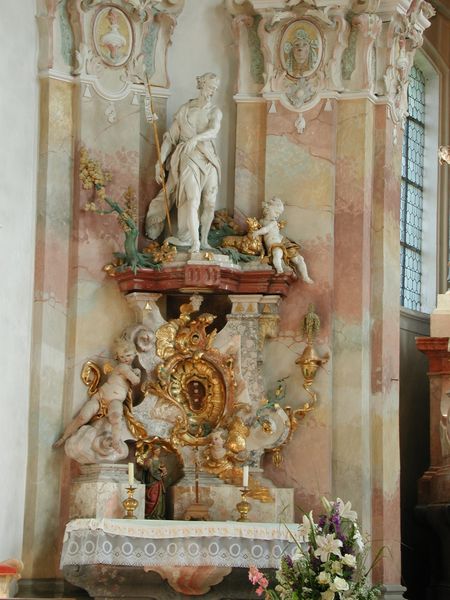
Titel: Birnau am Bodensee, Basilika Unserer Lieben Frau, Blick zum Hochaltar
Künstler: Peter Thumb
Standort: Birnau am Bodensee, Wallfahrtskirche (EU - D - BW)
Schlagwörter: weiß, marmor, säule, kirche, gold, rokoko, rosa, engel, altar, muschel